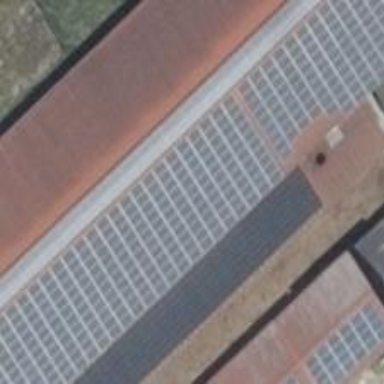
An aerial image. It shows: Solar photovoltaic panel generating electricity through small installation.